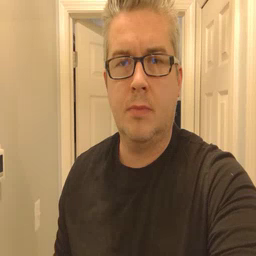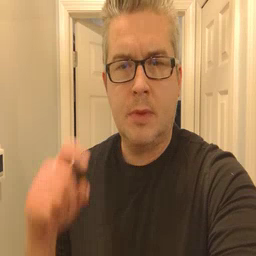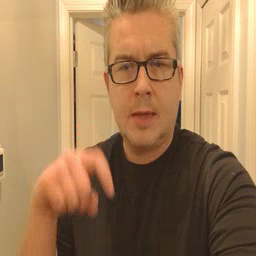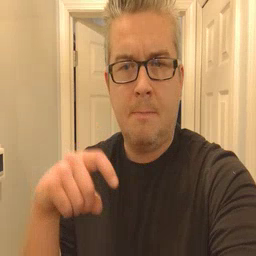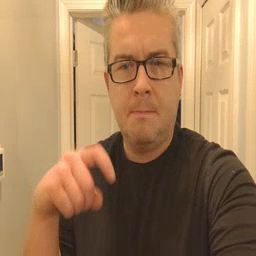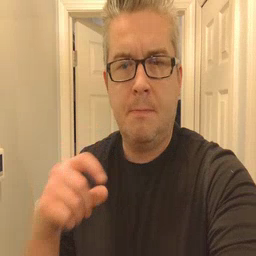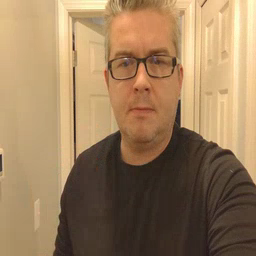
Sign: time